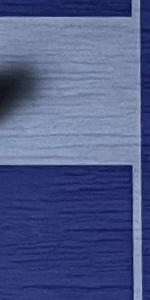
Label: Empty